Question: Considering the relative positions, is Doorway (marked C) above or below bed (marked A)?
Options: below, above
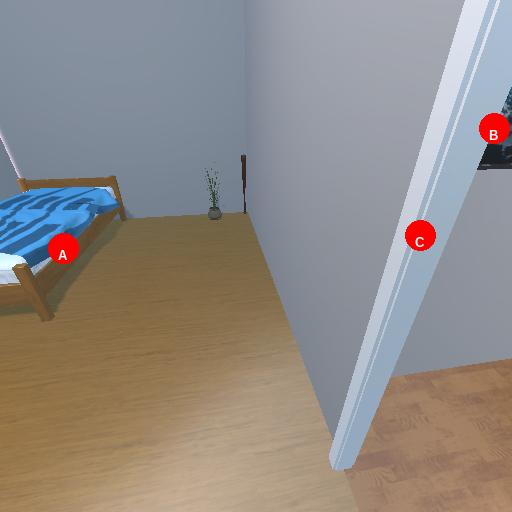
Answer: below